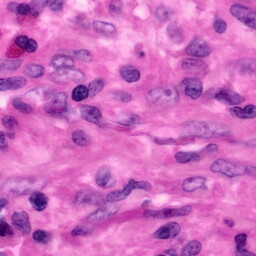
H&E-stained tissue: Pancreatic